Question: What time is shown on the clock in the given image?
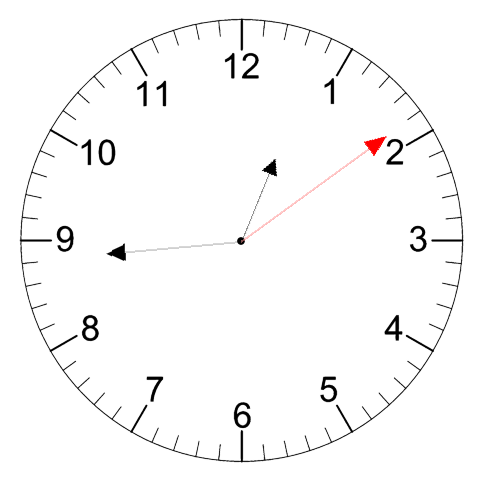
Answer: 12:44:09